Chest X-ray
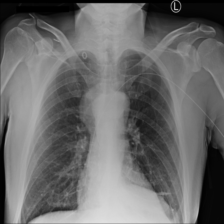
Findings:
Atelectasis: negative
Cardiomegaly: negative
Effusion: positive
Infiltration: negative
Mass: positive
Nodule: negative
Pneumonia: negative
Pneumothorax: negative
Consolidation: negative
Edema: negative
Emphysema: negative
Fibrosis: negative
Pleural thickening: negative
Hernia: negative